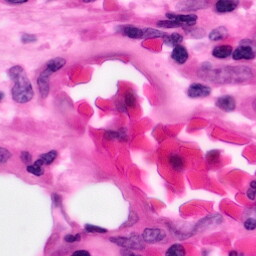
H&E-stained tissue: Pancreatic